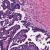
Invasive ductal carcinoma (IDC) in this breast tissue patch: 1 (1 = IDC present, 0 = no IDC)